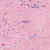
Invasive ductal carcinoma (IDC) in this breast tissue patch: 0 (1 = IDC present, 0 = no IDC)